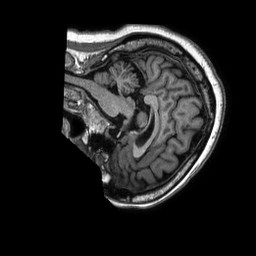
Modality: T1w
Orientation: sagittal
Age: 55
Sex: female
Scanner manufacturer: philips
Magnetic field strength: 1.5 T
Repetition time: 0.008348 s
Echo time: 0.003846 s